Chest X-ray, PA view. Patient: 47 years old, sex M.
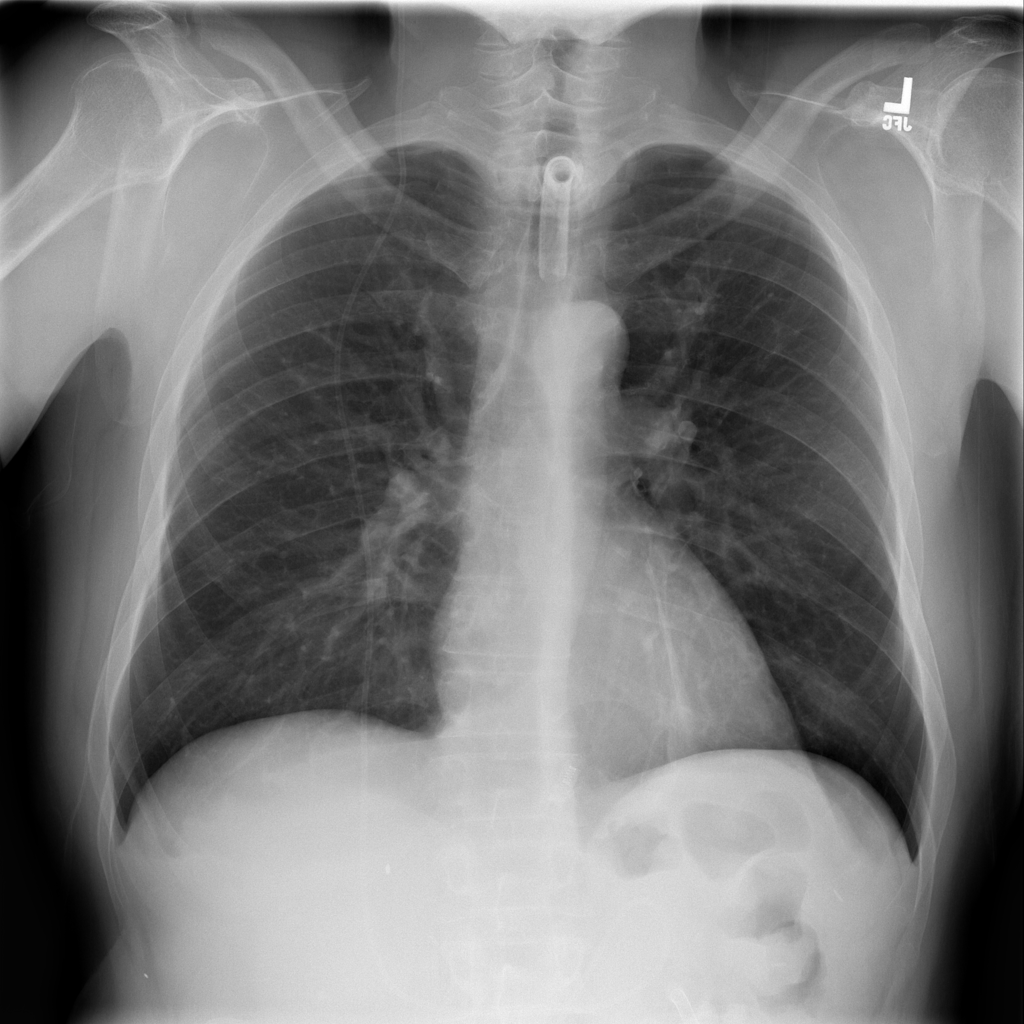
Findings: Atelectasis